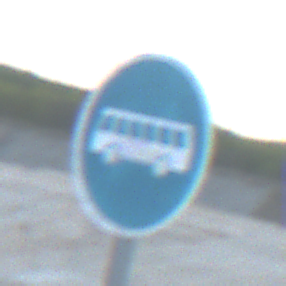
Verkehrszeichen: Busssonderstreifen
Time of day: SunriseSunset
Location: Outdoor (Beach)
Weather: PartlyCloudy
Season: NotSpecified
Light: Natural